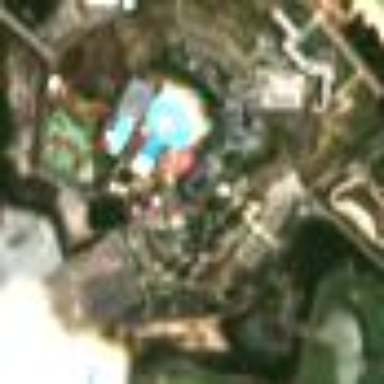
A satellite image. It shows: Theme park.